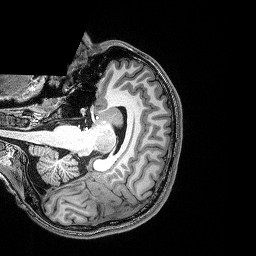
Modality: T1w
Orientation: axial